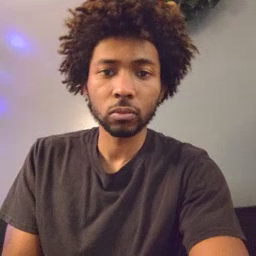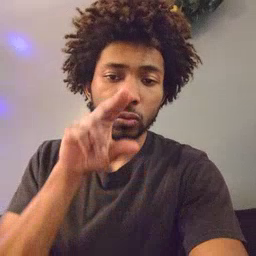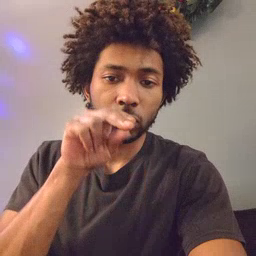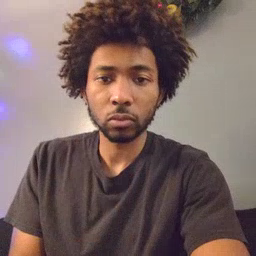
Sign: duck